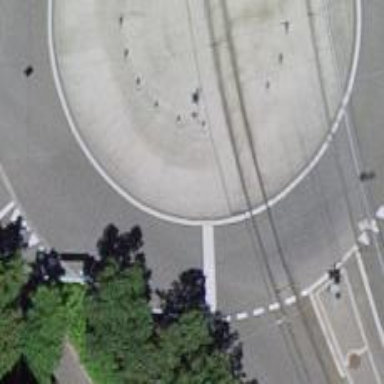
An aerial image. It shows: Secondary road with asphalt surface leading to roundabout. There is separate sidewalk for pedestrians.